Question:
I need to write label text dynamically without writing it getting database table. How can I get it? So that I need to translate to other language..thanks...
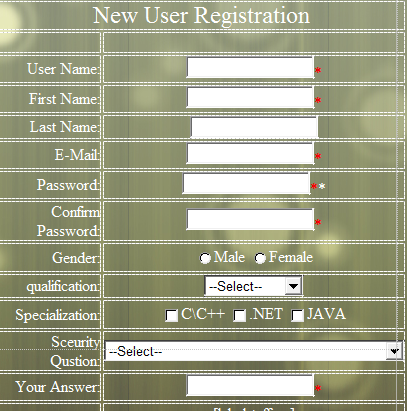
Answer: The '.GetName()' Method in SQLDataReader probably solves your problem by getting the columns names. After that you can set the label text.
for example :
'''
var label = new List<Label>(); // store your labels in this list
connection.Open();
command.CommandText = "Your Command";
DataReader = command.ExecuteQuery();
if (DataReader.HasRows) {
while(DataReader.Read()) {
for(int i = 0; i < DataReader.FieldCount; i++) {
// You can get the column names and set the label texts now
// by making an array or list of labels like :
label[i].Text = DataReader.GetName(i);
}
}
}
connection.Close();
'''